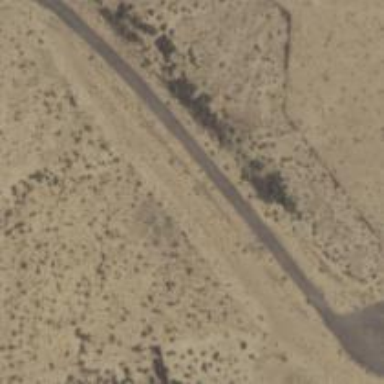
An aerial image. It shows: Unclassified road running parallel to abandoned railway.